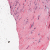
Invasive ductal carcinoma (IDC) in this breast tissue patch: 0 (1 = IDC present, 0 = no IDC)